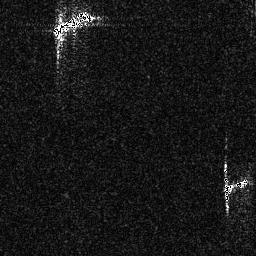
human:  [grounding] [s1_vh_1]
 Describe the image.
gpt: In the satellite image, there is  <ref>1 small ship </ref> <box>[[87, 68, 96, 75, 0]]</box> located at bottom right,  <ref>1 medium ship </ref> <box>[[19, 2, 35, 14, 0]]</box> located at top left.